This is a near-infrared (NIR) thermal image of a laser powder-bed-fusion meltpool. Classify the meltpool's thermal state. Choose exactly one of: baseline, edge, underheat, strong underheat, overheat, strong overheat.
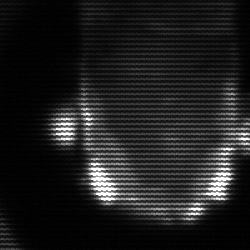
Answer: baseline